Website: crate-barrel
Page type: billing-address
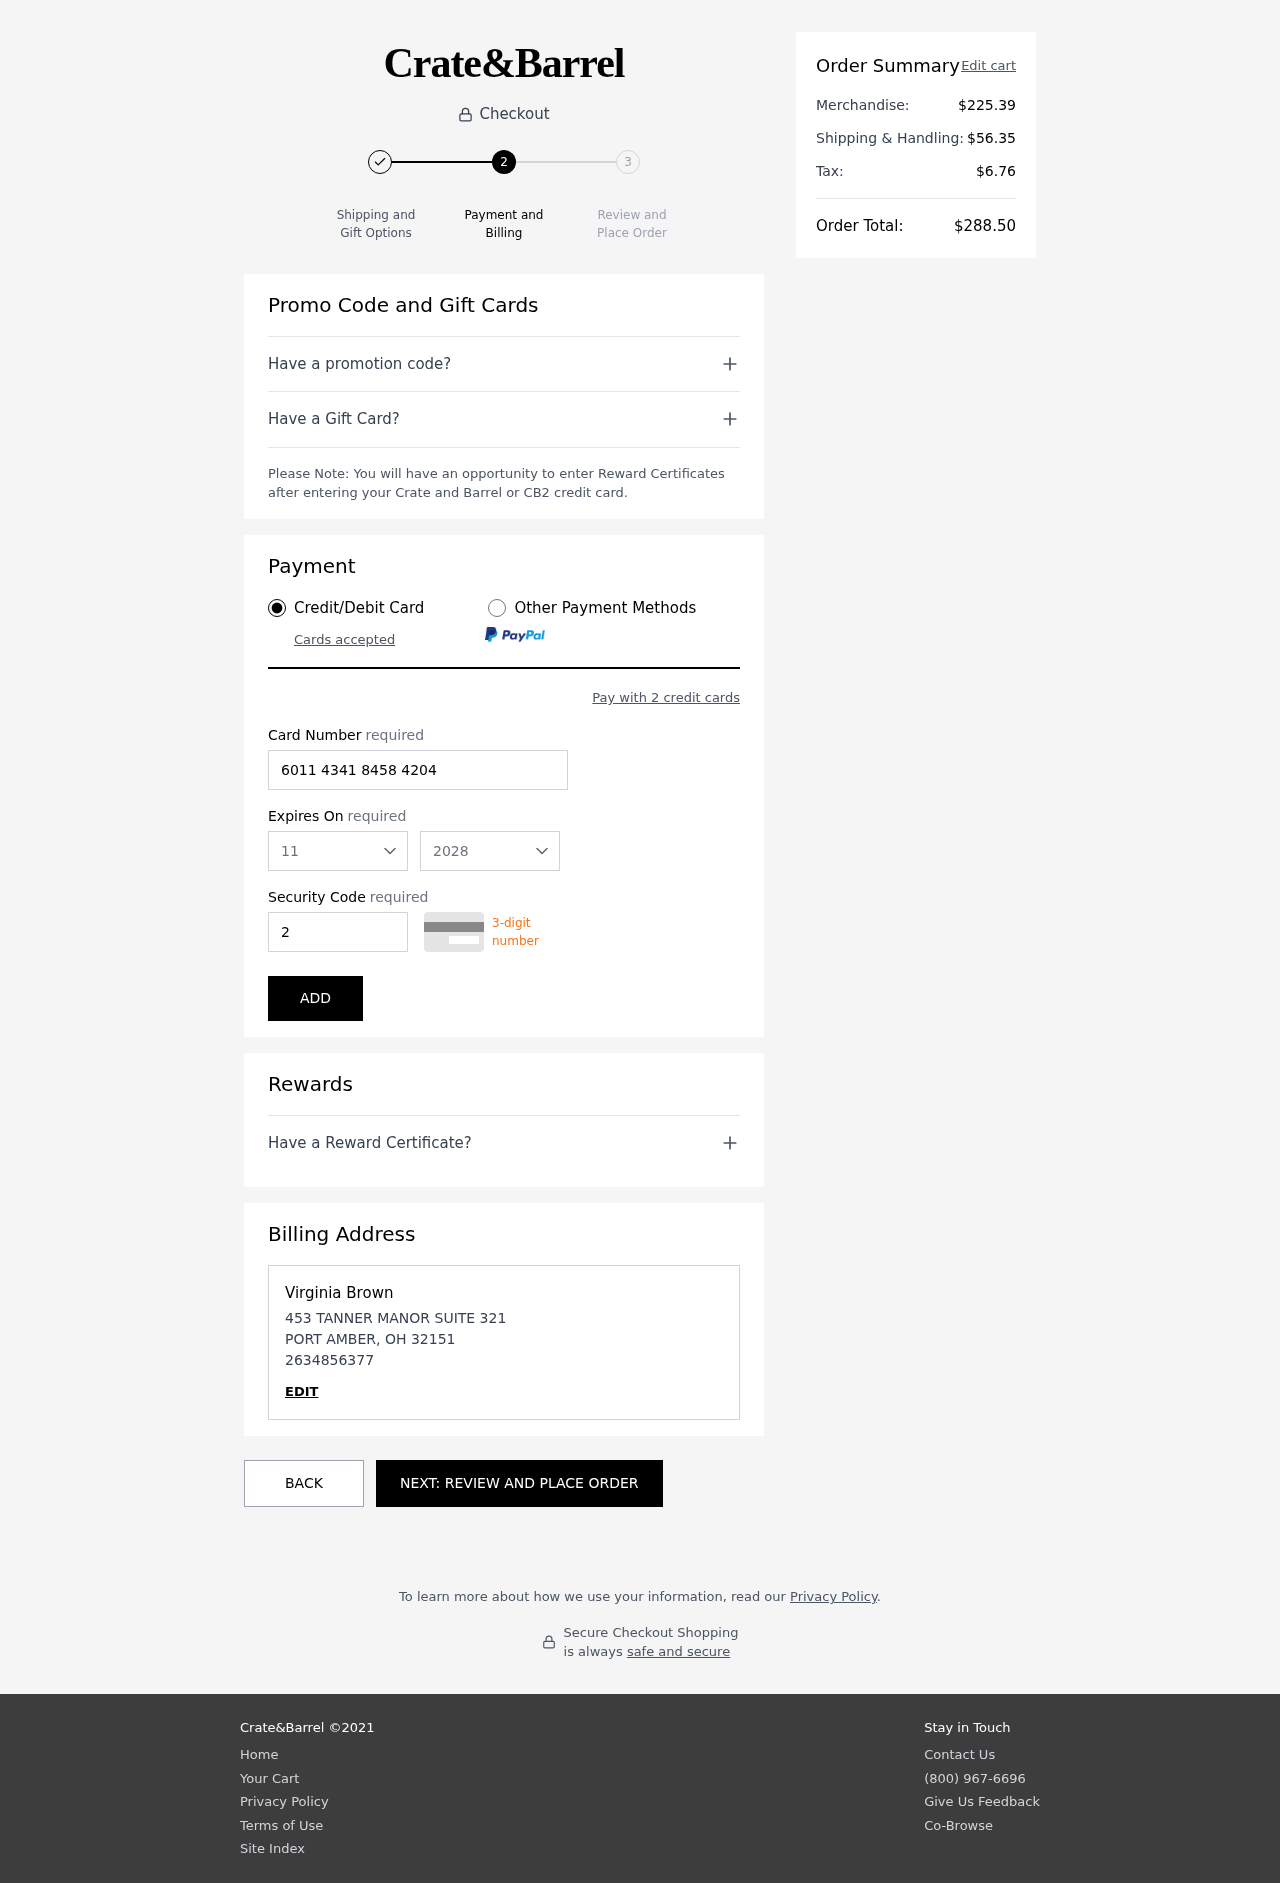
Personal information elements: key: PII_CARD_CVV
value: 251
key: PII_CARD_EXPIRY_MONTH
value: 11
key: PII_CARD_EXPIRY_YEAR
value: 28
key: PII_CARD_NUMBER
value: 6011 4341 8458 4204
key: PII_CITY
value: PORT AMBER
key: PII_FULLNAME
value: Virginia Brown
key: PII_PHONE
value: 2634856377
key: PII_POSTCODE
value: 32151
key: PII_STATE_ABBR
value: OH
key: PII_STREET
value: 453 TANNER MANOR SUITE 321
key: PII_FIRSTNAME
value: Virginia
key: PII_LASTNAME
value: Brown
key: PII_PHONE_LINE
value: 6377
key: PII_PHONE_SUFFIX
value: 6377
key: PII_POSTCODE_FULL
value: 32151
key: PII_STATE2
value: Virginia
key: PII_PHONE2
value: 2634856377
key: PII_PHONE3
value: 2634856377
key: PII_FULLNAME2
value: Virginia Brown
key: PII_FULLNAME3
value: Virginia Brown
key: PII_FIRSTNAME2
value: Virginia
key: PII_FIRSTNAME3
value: Virginia
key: PII_LASTNAME2
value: Brown
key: PII_LASTNAME3
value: Brown
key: PII_FIRSTNAME_DERIVED
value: Virginia
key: PII_LASTNAME_DERIVED
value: Brown
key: PII_PHONE_NUMERIC
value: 2634856377
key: PII_PHONE_LINE_NUMERIC
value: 6377
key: PII_PHONE_SUFFIX_NUMERIC
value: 6377
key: PII_POSTCODE_NUMERIC
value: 32151
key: PII_PHONE2_NUMERIC
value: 2634856377
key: PII_PHONE3_NUMERIC
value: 2634856377
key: PII_FULLNAME_DERIVED
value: Virginia Brown
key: PII_NAME_FULL_DERIVED
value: Virginia Brown
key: PII_PHONE_DIGITS
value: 2634856377
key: PII_PHONE_LAST4
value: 6377
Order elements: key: ORDER_SUBTOTAL
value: $225.39
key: ORDER_SHIPPING_COST
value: $56.35
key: ORDER_TAX
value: $6.76
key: ORDER_TOTAL
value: $288.50